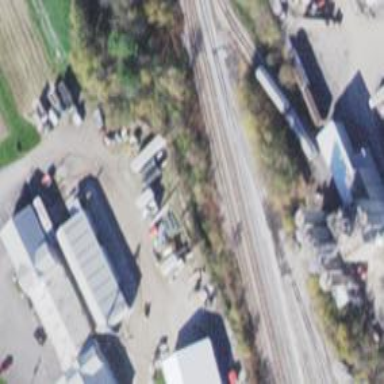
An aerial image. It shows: Abandoned railway yard.